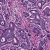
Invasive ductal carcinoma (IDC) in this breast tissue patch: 1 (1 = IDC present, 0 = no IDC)